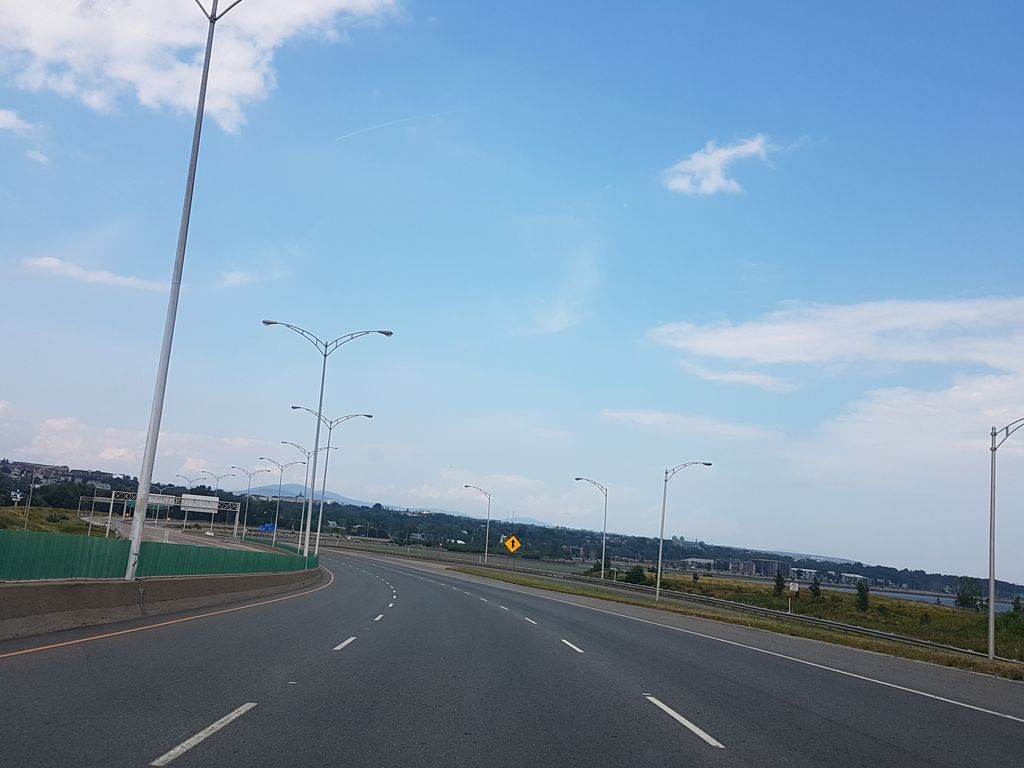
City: quebec_city